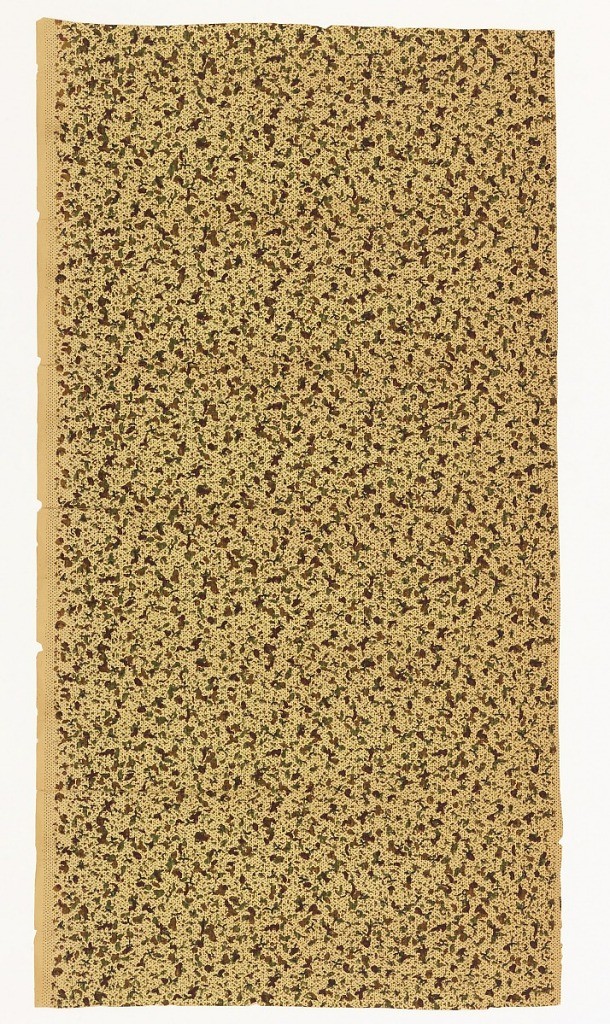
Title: Sidewall
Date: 1900–1920
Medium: Machine-printed, ungrounded
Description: All-over patterning of dabs of different colors, including red, green, brown and mica.